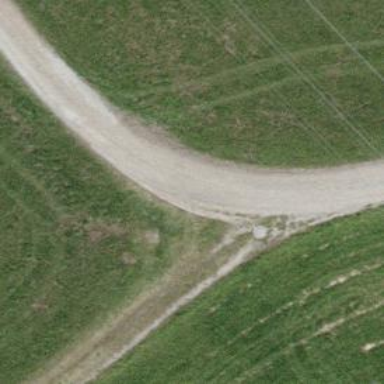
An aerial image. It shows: Dirt track road with grade 4 tracktype.